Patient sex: M
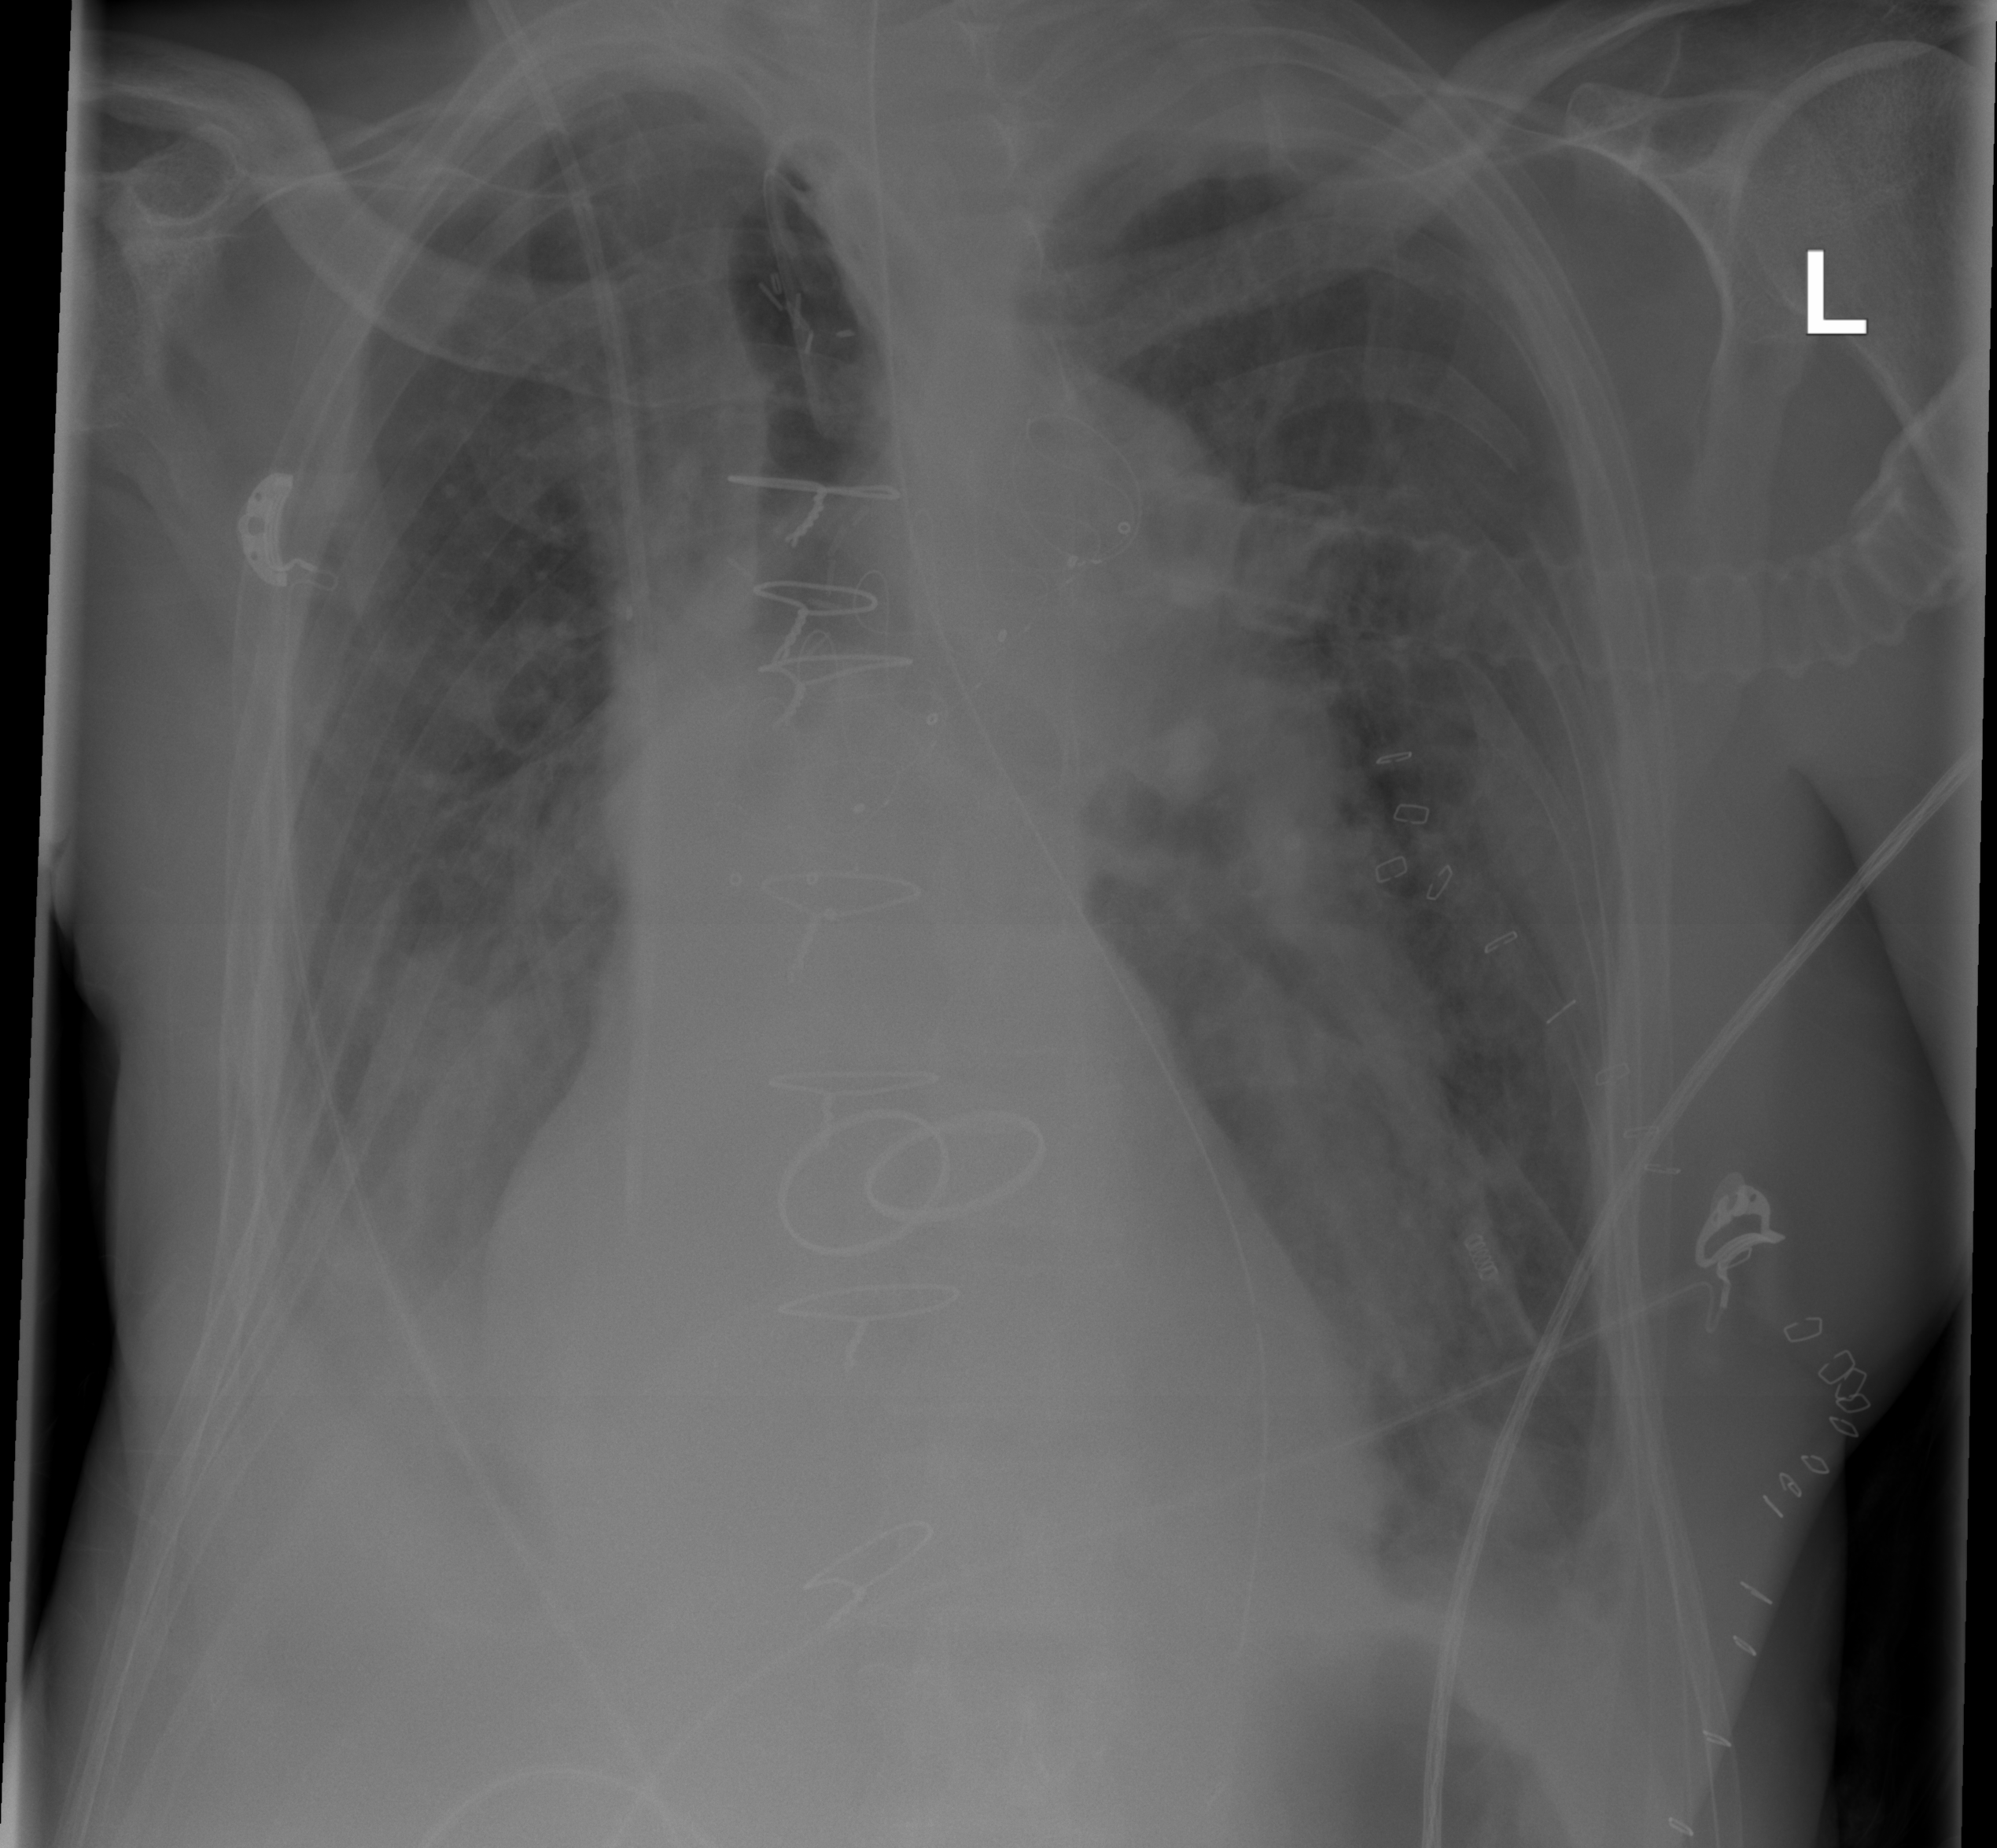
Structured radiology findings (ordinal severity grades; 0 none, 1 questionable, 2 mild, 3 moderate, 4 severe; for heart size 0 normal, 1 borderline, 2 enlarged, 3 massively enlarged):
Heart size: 2
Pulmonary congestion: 2
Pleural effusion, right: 2
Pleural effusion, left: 2
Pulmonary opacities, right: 3
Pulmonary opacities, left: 3
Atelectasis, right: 2
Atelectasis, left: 3